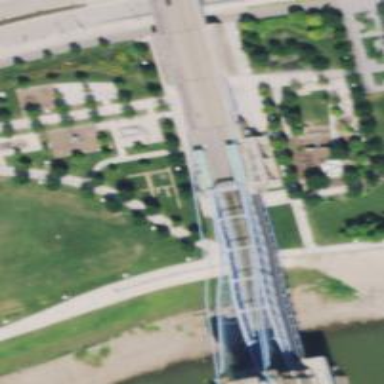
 featuring separate sidewalk on suspension bridge."